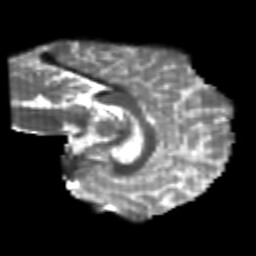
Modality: T2w
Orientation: sagittal
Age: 22
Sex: female
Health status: healthy
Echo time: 0.074 s